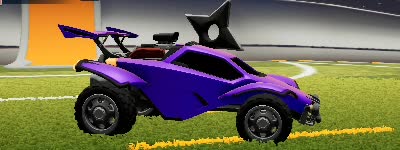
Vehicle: octane